Question: I have a Combine function that I use to search through a list of items and return matches. It keeps track of not only what items to show the user that match the search term, but also what items have been marked as "chosen" by the user.
The function works great, including animations, until I add either '.debounce(for: .seconds(0.2), scheduler: RunLoop.main)' '.receive(on: RunLoop.main)' in the Combine publisher chain. At that point, the rendering of the results in the 'View' get inexplicably strange -- item titles start showing up as header views, items are repeated, etc.
You can see the result in the accompanying GIF.

The GIF version is using '.receive(on: RunLoop.main)'. Note I don't even use the search term here, although it leads to funny results. It also may be worth noting that everything works correctly the problem lines if 'withAnimation { }' is removed.
I'd like to be able to use 'debounce' as the list may eventually be pretty large and I don't want to filter the whole list on every keystroke.
Example code (see inline comments for the pain points and explanation of the code. It should run well as written, but if either of the two relevant lines is uncommented) :
'''
import SwiftUI
import Combine
import UIKit
class Completer : ObservableObject {
@Published var items : [Item] = [] {
didSet {
setupPipeline()
}
}
@Published var filteredItems : [Item] = []
@Published var chosenItems: Set<Item> = []
@Published var searchTerm = ""
private var filterCancellable : AnyCancellable?
private func setupPipeline() {
filterCancellable =
Publishers.CombineLatest($searchTerm,$chosenItems) //listen for changes of both the search term and chosen items
.print()
// ** Either of the following lines, if uncommented will cause chaotic rendering of the table **
//.receive(on: RunLoop.main) //<----- HERE --------------------
//.debounce(for: .seconds(0.2), scheduler: RunLoop.main) //<----- HERE --------------------
.map { (term,chosen) -> (filtered: [Item],chosen: Set<Item>) in
if term.isEmpty { //if the term is empty, return everything
return (filtered: self.items, chosen: chosen)
} else { //if the term is not empty, return only items that contain the search term
return (filtered: self.items.filter { $0.name.localizedStandardContains(term) }, chosen: chosen)
}
}
.map { (filtered,chosen) in
(filtered: filtered.filter { !chosen.contains($0) }, chosen: chosen) //don't include any items in the chosen items list
}
.sink { [weak self] (filtered, chosen) in
self?.filteredItems = filtered
}
}
func toggleItemChosen(item: Item) {
withAnimation {
if chosenItems.contains(item) {
chosenItems.remove(item)
} else {
searchTerm = ""
chosenItems.insert(item)
}
}
}
}
struct ContentView: View {
@StateObject var completer = Completer()
var body: some View {
Form {
Section {
TextField("Term", text: $completer.searchTerm)
}
Section {
ForEach(completer.filteredItems) { item in
Button(action: {
completer.toggleItemChosen(item: item)
}) {
Text(item.name)
}.foregroundColor(completer.chosenItems.contains(item) ? .red : .primary)
}
}
if completer.chosenItems.count != 0 {
Section(header: HStack {
Text("Chosen items")
Spacer()
Button(action: {
completer.chosenItems = []
}) {
Text("Clear")
}
}) {
ForEach(Array(completer.chosenItems)) { item in
Button(action: {
completer.toggleItemChosen(item: item)
}) {
Text(item.name)
}
}
}
}
}.onAppear {
completer.items = ["Chris", "Greg", "Ross", "Damian", "George", "Darrell", "Michael"]
.map { Item(name: $0) }
}
}
}
struct Item : Identifiable, Hashable {
var id = UUID()
var name : String
}
'''
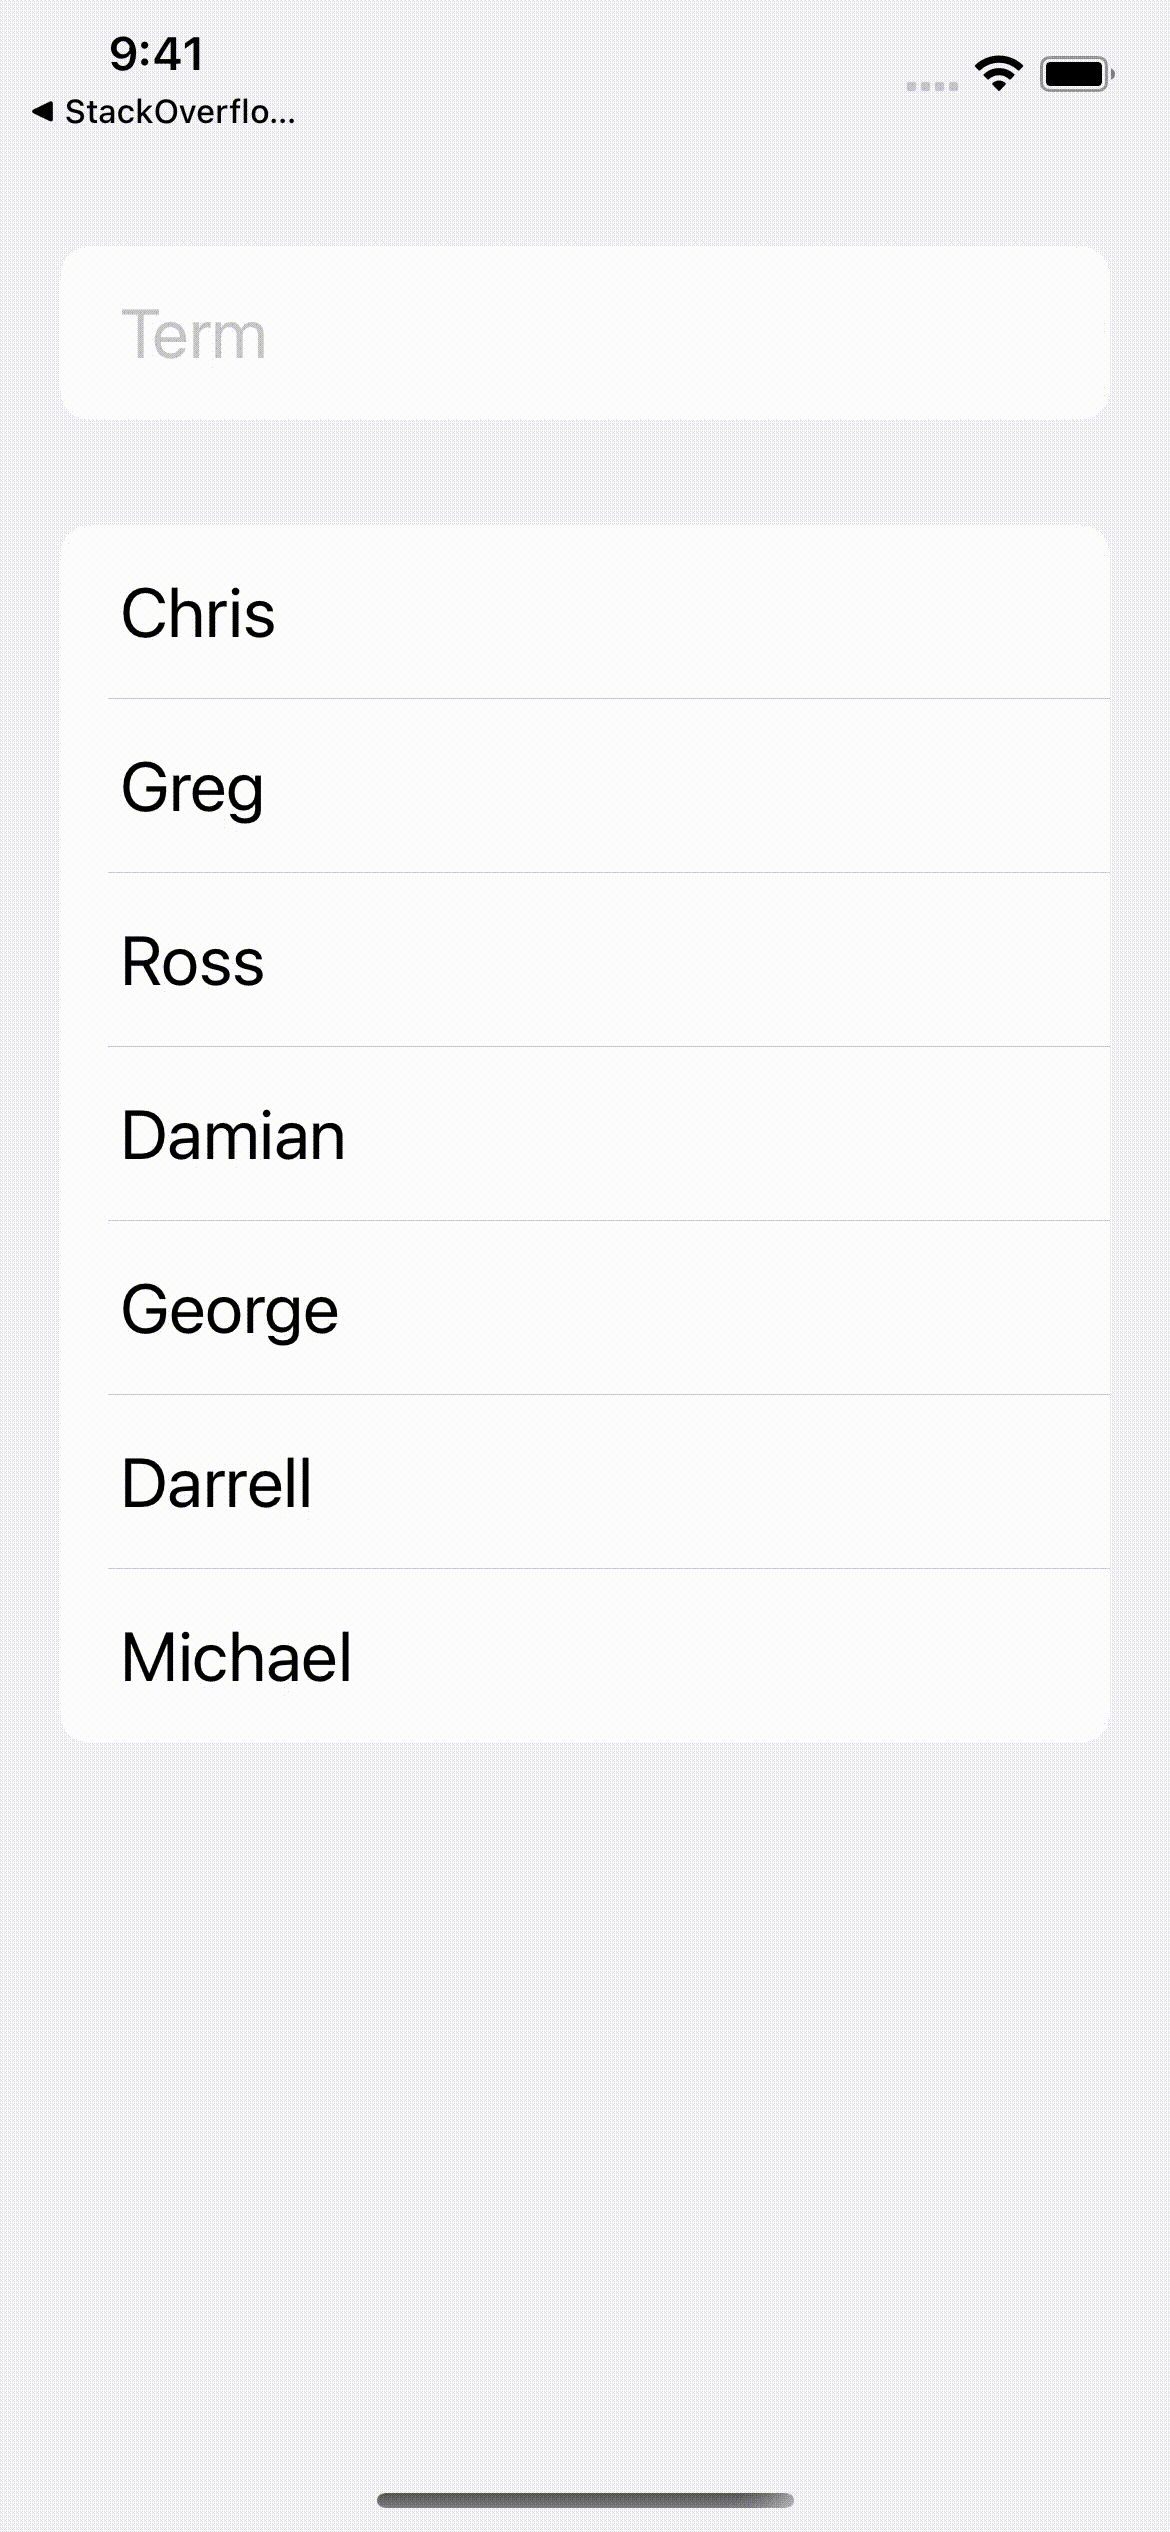
Answer: @Asperi's suggestion got me on the right track thinking about how many 'withAnimation { }' events would get called. In my original question, 'filteredItems' and 'chosenItems' would be changed in different iterations of the RunLoop when 'receive(on:)' or 'debounce' was used, which seemed to be the root cause of the unpredictable layout behavior.
By changing the 'debounce' time to a longer value, this would prevent the issue, because one animation would be done the other was finished, but was a problematic solution because it relied on the animation times (and potentially magic numbers if explicit animation times weren't sent).
I've engineered a somewhat tacky solution that uses a 'PassThroughSubject' for 'chosenItems' instead of assigning to the '@Published' property directly. By doing this, I can move all assignment of the '@Published' values into the 'sink', resulting in just animation block happening.
I'm not thrilled with the solution, as it feels like an unnecessary hack, but it does seem to solve the issue:
'''
class Completer : ObservableObject {
@Published var items : [Item] = [] {
didSet {
setupPipeline()
}
}
@Published private(set) var filteredItems : [Item] = []
@Published private(set) var chosenItems: Set<Item> = []
@Published var searchTerm = ""
private var chosenPassthrough : PassthroughSubject<Set<Item>,Never> = .init()
private var filterCancellable : AnyCancellable?
private func setupPipeline() {
filterCancellable =
Publishers.CombineLatest($searchTerm,chosenPassthrough)
.debounce(for: .seconds(0.2), scheduler: DispatchQueue.main)
.map { (term,chosen) -> (filtered: [Item],chosen: Set<Item>) in
if term.isEmpty {
return (filtered: self.items, chosen: chosen)
} else {
return (filtered: self.items.filter { $0.name.localizedStandardContains(term) }, chosen: chosen)
}
}
.map { (filtered,chosen) in
(filtered: filtered.filter { !chosen.contains($0) }, chosen: chosen)
}
.sink { [weak self] (filtered, chosen) in
withAnimation {
self?.filteredItems = filtered
self?.chosenItems = chosen
}
}
chosenPassthrough.send([])
}
func toggleItemChosen(item: Item) {
if chosenItems.contains(item) {
var copy = chosenItems
copy.remove(item)
chosenPassthrough.send(copy)
} else {
var copy = chosenItems
copy.insert(item)
chosenPassthrough.send(copy)
}
searchTerm = ""
}
func clearChosen() {
chosenPassthrough.send([])
}
}
struct ContentView: View {
@StateObject var completer = Completer()
var body: some View {
Form {
Section {
TextField("Term", text: $completer.searchTerm)
}
Section {
ForEach(completer.filteredItems) { item in
Button(action: {
completer.toggleItemChosen(item: item)
}) {
Text(item.name)
}.foregroundColor(completer.chosenItems.contains(item) ? .red : .primary)
}
}
if completer.chosenItems.count != 0 {
Section(header: HStack {
Text("Chosen items")
Spacer()
Button(action: {
completer.clearChosen()
}) {
Text("Clear")
}
}) {
ForEach(Array(completer.chosenItems)) { item in
Button(action: {
completer.toggleItemChosen(item: item)
}) {
Text(item.name)
}
}
}
}
}.onAppear {
completer.items = ["Chris", "Greg", "Ross", "Damian", "George", "Darrell", "Michael"]
.map { Item(name: $0) }
}
}
}
struct Item : Identifiable, Hashable, Equatable {
var id = UUID()
var name : String
}
'''